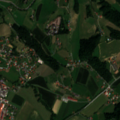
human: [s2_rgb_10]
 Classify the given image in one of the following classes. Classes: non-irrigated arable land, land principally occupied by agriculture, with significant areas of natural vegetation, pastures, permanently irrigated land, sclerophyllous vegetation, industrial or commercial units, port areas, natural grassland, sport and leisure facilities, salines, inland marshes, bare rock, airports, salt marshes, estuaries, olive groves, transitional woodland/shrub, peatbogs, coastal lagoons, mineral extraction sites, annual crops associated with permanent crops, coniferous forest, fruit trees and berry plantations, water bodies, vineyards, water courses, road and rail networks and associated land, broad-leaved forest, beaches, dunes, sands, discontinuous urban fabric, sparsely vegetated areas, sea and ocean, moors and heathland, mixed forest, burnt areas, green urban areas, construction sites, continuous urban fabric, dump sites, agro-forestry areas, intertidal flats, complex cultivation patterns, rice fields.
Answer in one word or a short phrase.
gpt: discontinuous urban fabric, pastures, complex cultivation patterns, broad-leaved forest